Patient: sex F, age 69
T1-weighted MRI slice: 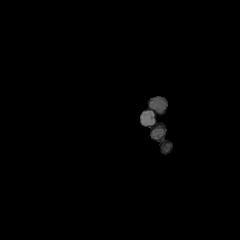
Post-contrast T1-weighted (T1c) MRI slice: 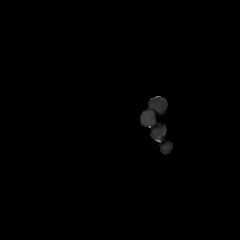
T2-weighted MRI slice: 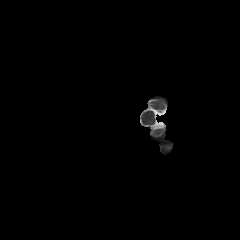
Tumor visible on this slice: no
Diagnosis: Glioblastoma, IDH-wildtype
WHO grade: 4